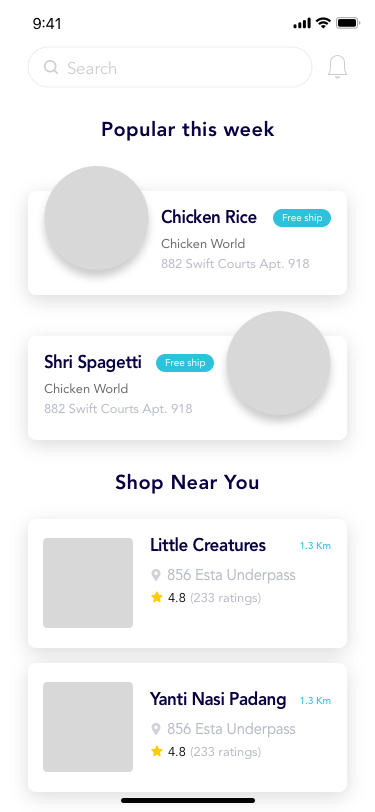
Text in this UI design:
Popular this week
Chicken Rice
882 Swift Courts Apt. 918
Chicken World
Free ship
Shri Spagetti
882 Swift Courts Apt. 918
Chicken World
Free ship
Shop Near You
Search
4.8
(233 ratings)
1.3 Km
Little Creatures
856 Esta Underpass
4.8
(233 ratings)
Yanti Nasi Padang
856 Esta Underpass
1.3 Km